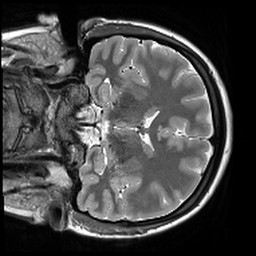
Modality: T2starw
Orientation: coronal
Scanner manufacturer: siemens
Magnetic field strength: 3 T
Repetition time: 9.86 s
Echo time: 0.05 s